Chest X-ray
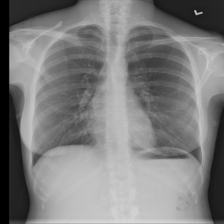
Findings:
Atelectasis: negative
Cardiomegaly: negative
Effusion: negative
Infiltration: positive
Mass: negative
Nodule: negative
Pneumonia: negative
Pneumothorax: negative
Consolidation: negative
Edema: negative
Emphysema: negative
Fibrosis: negative
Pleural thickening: negative
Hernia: negative